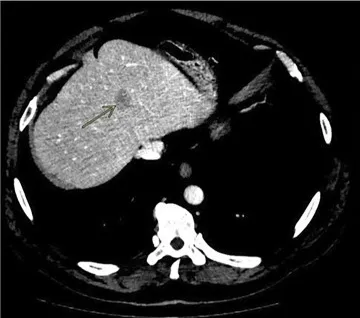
Contrast enhanced CT scan showing liver metastasis at baseline.
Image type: radiology (ct)